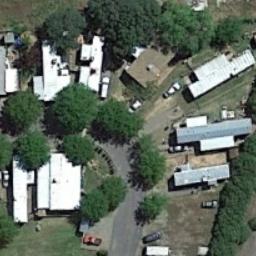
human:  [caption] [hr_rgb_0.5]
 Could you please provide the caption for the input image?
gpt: There are many trees in the mobile home park .

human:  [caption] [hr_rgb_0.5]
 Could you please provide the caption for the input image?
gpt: The mobile home park has some mobile homes and some trees are among these mobile homes .

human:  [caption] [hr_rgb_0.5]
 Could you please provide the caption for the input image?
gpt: The mobile home park is on the grass next to some trees .

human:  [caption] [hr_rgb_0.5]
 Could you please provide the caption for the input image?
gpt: Here is a 90 degree turn road with rows of mobile homes on both sides .

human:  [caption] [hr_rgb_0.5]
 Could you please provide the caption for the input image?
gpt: There are some buildings and green trees in the mobile home park .